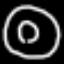
Label: donut